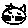
Label: cat